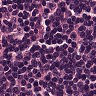
Metastatic tissue present: no